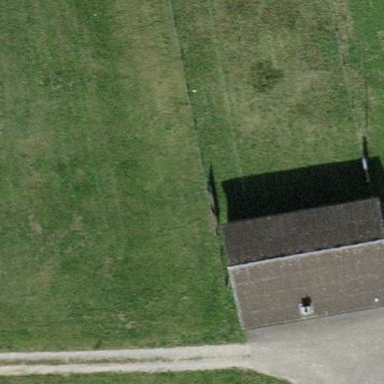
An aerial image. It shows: Shooting sport building.